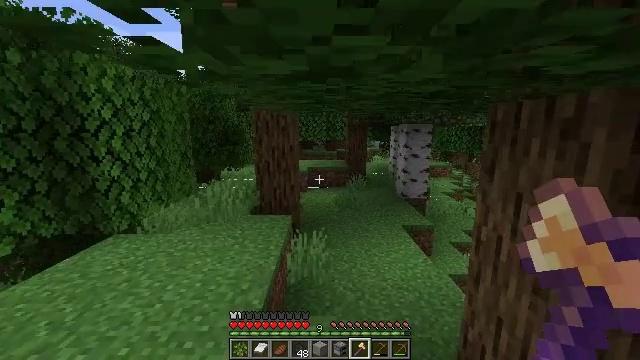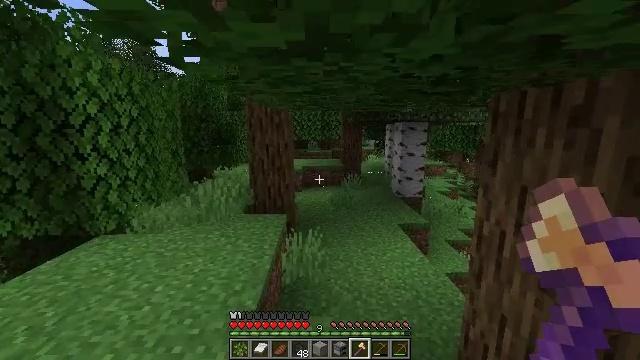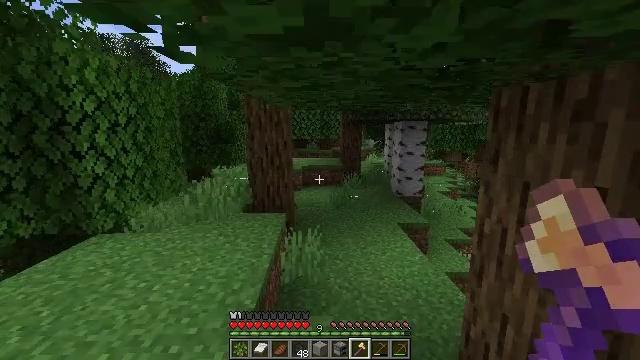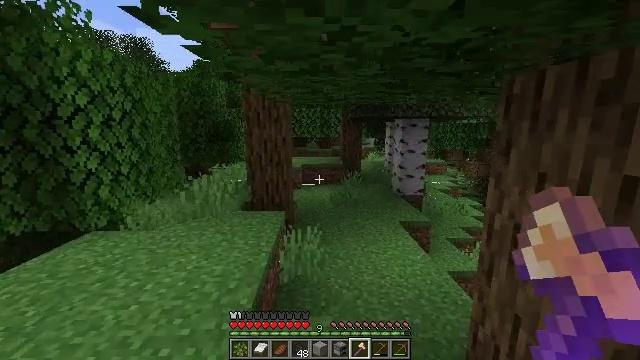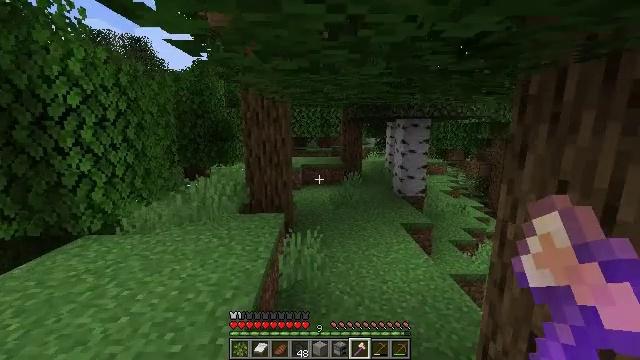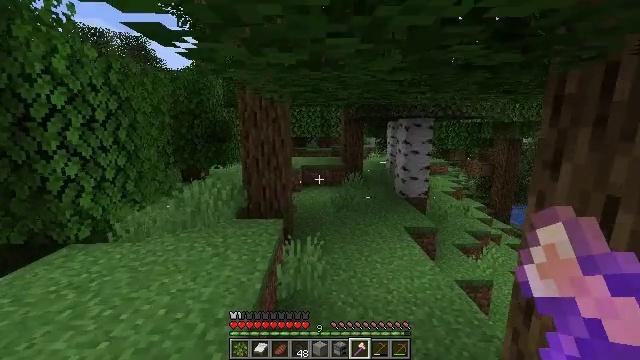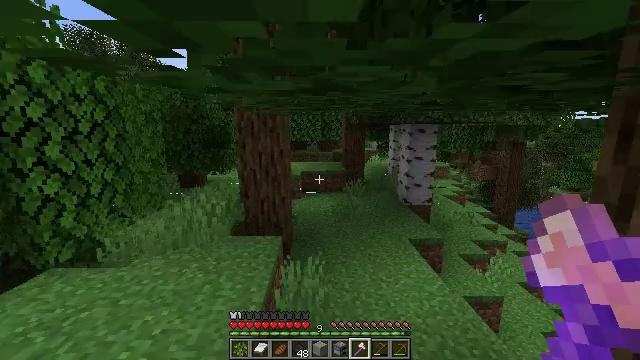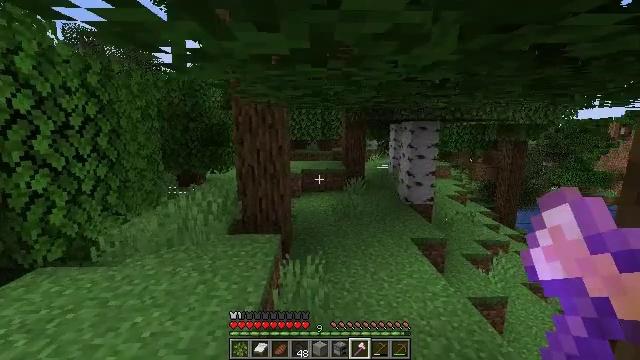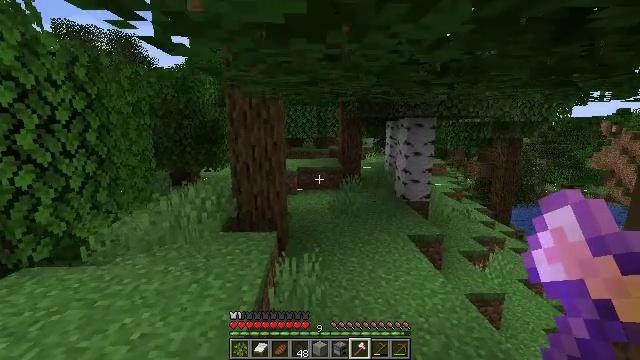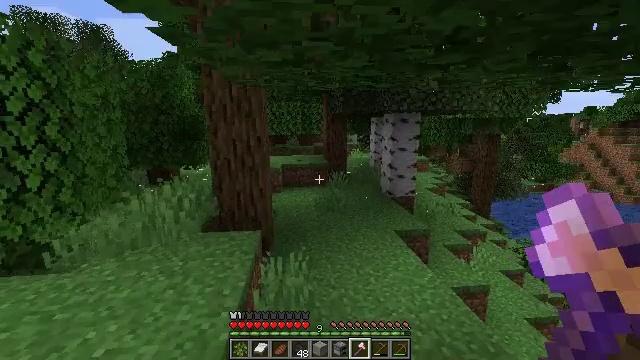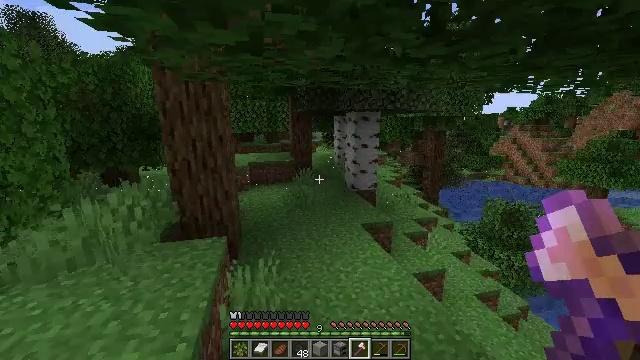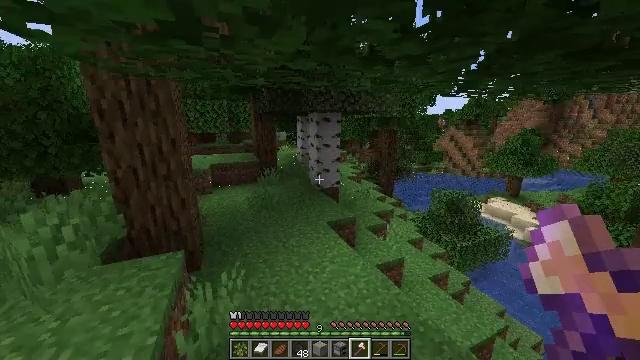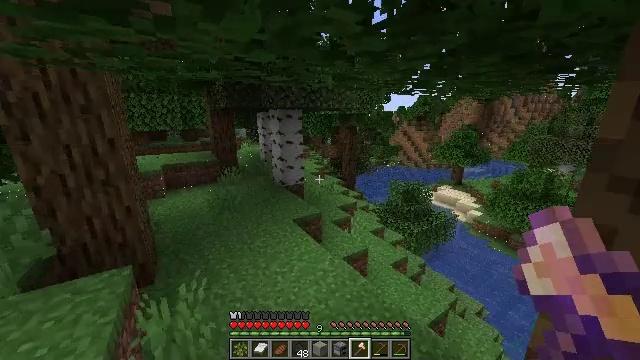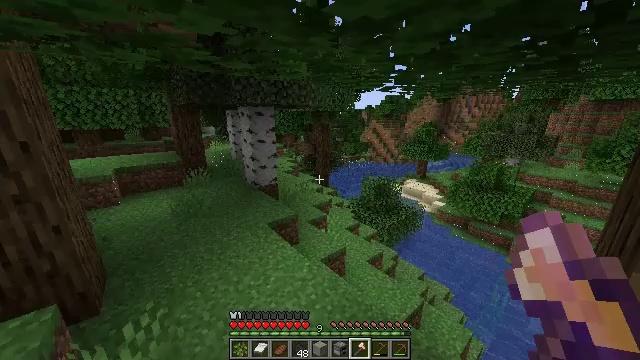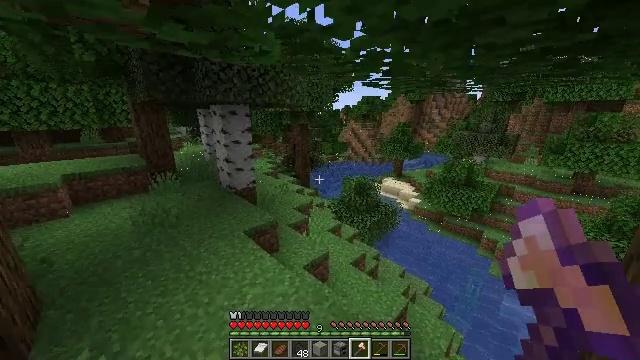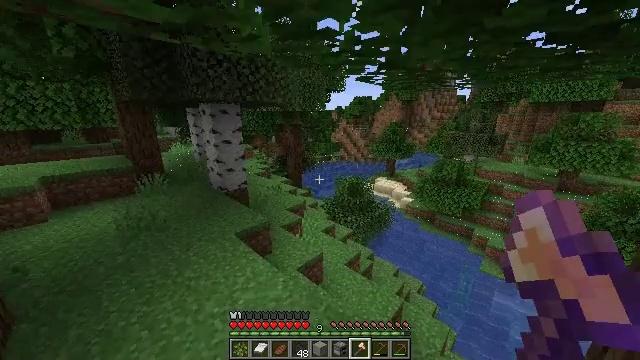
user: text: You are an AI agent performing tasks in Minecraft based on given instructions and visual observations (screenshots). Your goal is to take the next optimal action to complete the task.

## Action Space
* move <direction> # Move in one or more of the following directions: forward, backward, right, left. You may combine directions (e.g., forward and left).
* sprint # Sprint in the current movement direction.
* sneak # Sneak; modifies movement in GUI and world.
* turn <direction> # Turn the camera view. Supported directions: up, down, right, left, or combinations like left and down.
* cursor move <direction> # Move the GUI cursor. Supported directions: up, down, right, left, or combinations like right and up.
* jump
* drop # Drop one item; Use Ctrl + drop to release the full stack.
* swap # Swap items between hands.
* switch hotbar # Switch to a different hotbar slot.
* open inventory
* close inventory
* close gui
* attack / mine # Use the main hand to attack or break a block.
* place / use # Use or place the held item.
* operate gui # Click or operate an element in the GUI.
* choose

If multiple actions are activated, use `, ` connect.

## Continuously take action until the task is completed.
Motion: motion action
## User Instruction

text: Remove oak leaves from branches.
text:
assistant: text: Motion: move forward, turn right, jump
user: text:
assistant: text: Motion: move forward, jump
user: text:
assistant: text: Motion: move forward, jump
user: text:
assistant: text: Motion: move forward, jump
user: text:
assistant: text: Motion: move forward, jump
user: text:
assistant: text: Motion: move forward, jump
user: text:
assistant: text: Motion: move forward
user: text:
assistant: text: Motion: move forward
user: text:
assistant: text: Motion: move forward, sprint, turn right
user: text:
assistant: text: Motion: move forward, sprint, turn right and down
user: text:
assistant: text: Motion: move forward, sprint, turn right
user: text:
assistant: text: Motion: move forward, sprint, turn right and down
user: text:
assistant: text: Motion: move forward, turn right and down
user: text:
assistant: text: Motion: move forward, turn right
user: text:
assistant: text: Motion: move forward, sprint, turn right
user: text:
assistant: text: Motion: move forward, sprint
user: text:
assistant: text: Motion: move forward, sprint
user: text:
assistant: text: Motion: move forward, sprint
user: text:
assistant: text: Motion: move forward
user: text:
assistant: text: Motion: move forward
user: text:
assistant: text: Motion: move forward
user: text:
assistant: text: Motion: move forward, sprint
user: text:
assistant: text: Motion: move forward, sprint
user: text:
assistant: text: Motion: move forward, sprint
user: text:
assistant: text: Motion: move forward
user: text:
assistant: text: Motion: move forward
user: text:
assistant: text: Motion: move forward
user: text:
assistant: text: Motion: move forward, sprint, turn right
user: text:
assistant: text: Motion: move forward, sprint, turn right
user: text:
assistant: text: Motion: move forward, sprint